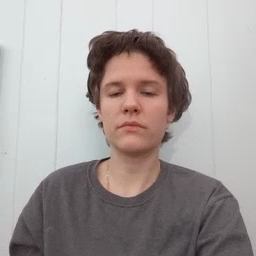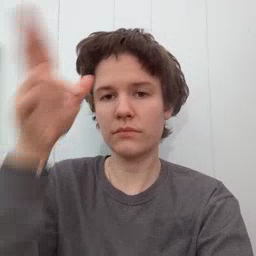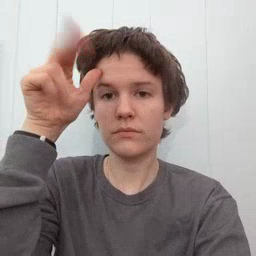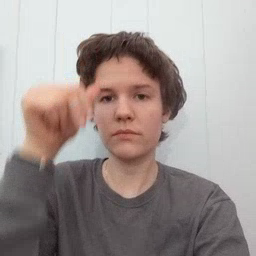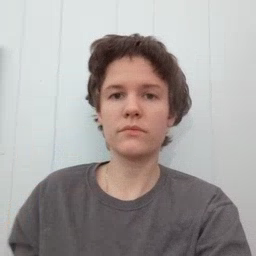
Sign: horse